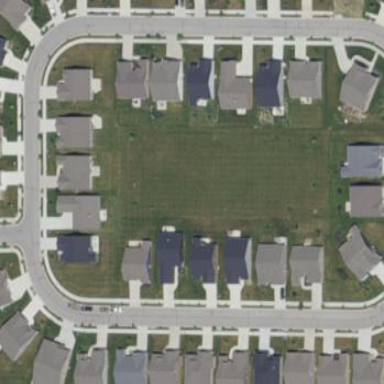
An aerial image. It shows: Residential area consisting of single-family homes.